Question: I've troubles getting to play a '<Menu/>' within a '<Toolbar/>' to play nice. My Example, as follows is placed in an empty window in a default WpfApplication project template from VS2010:
'''
<DockPanel>
<ToolBar DockPanel.Dock="Top">
<Button Content="Button 1"/>
<Button Content="Button 2"/>
<Separator/>
<CheckBox Content="CheckBox 1"/>
<CheckBox Content="CheckBox 2"/>
<Separator/>
<Menu>
<MenuItem Header="Menu">
<MenuItem Header="File">
<MenuItem Header="Copy"/>
<MenuItem Header="Paste"/>
</MenuItem>
</MenuItem>
</Menu>
</ToolBar>
<Menu DockPanel.Dock="Top">
<MenuItem Header="Menu">
<MenuItem Header="File">
<MenuItem Header="Copy"/>
<MenuItem Header="Paste"/>
</MenuItem>
</MenuItem>
</Menu>
<Grid>
</Grid>
</DockPanel>
'''
The default style mis-aligns both the label and the hover-indicator:

I'm no designer, nor a WPF-guru, so my simple attempts at getting the menu's style closer to the buttons have failed catastrophically.
Has anybody a simple (ideally based on 'Toolbar.MenuStyleKey') Style to get the Menu back in line?
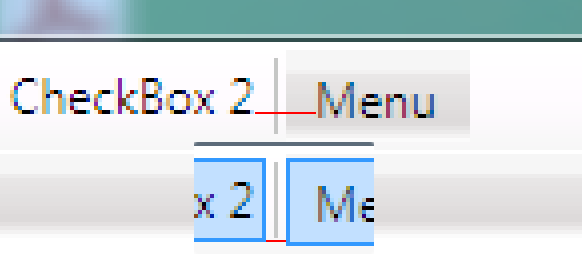
Answer: Here is a quick thing that seemed to work in KaXaml:
'''
<ToolBar DockPanel.Dock="Top">
<Button Content="Button 1"/>
<Button Content="Button 2"/>
<Separator/>
<CheckBox Content="CheckBox 1"/>
<CheckBox Content="CheckBox 2"/>
<Separator/>
<Menu Margin="0, -1, 0, 0" Style="{x:Null}">
<MenuItem Header="Menu">
<MenuItem Header="File">
<MenuItem Header="Copy"/>
<MenuItem Header="Paste"/>
</MenuItem>
</MenuItem>
</Menu>
</ToolBar>
'''